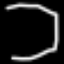
Label: octagon